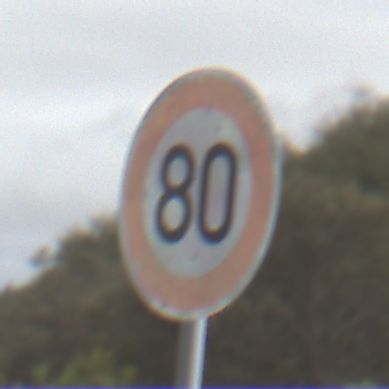
Verkehrszeichen: Geschwindigkeit80
Umgebung: Outdoor, Nature
Tageszeit: Midday
Wetter: Overcast
Licht: Natural
Jahreszeit: NotSpecified
Kontrast: LowContrast